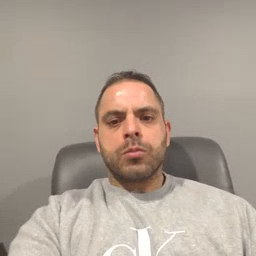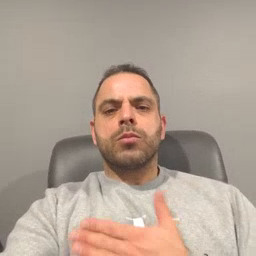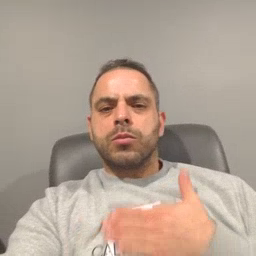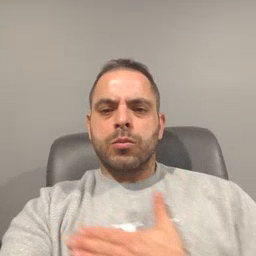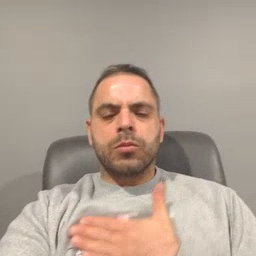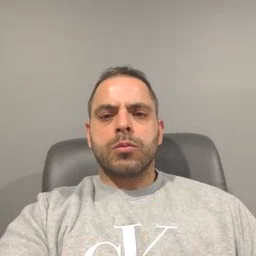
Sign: please